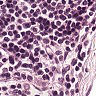
Metastatic tissue present: no